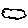
Label: cloud